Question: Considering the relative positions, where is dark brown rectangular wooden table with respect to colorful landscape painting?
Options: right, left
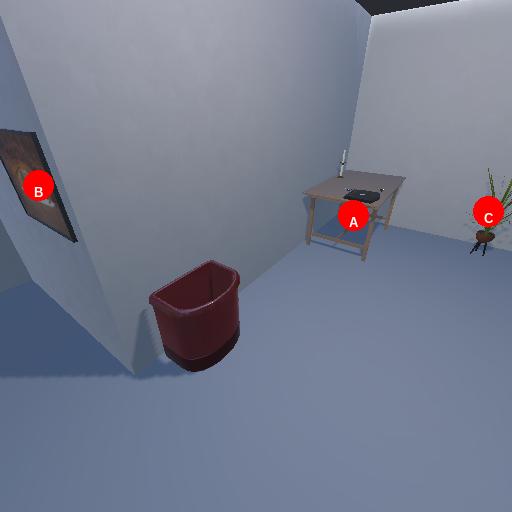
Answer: right